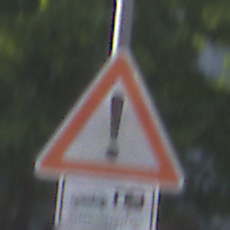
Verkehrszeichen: Gefahrenstelle
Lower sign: Entfernungsangaben1
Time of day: MorningAfternoon
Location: Outdoor (Urban)
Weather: Clear
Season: NotSpecified
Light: Natural